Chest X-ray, AP view. Patient: 54 years old, sex F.
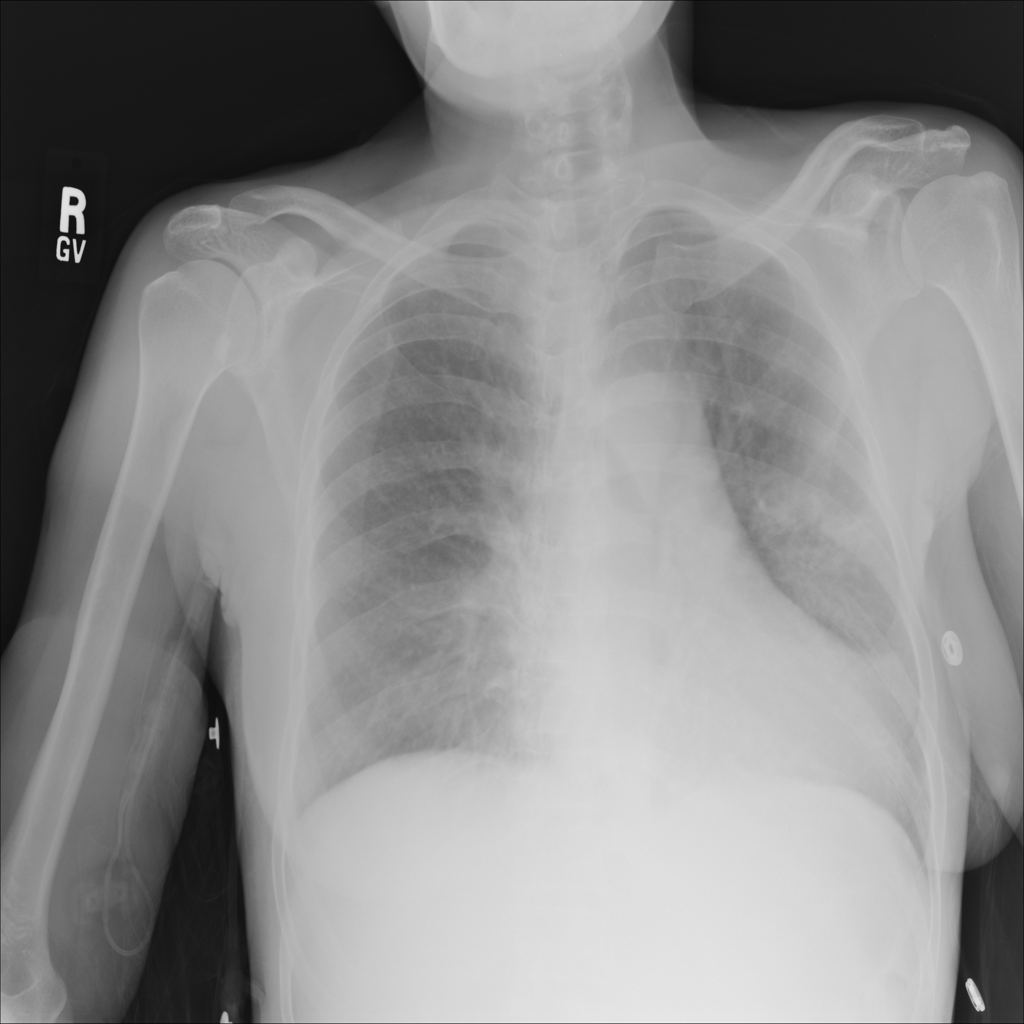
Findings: Atelectasis, Infiltration